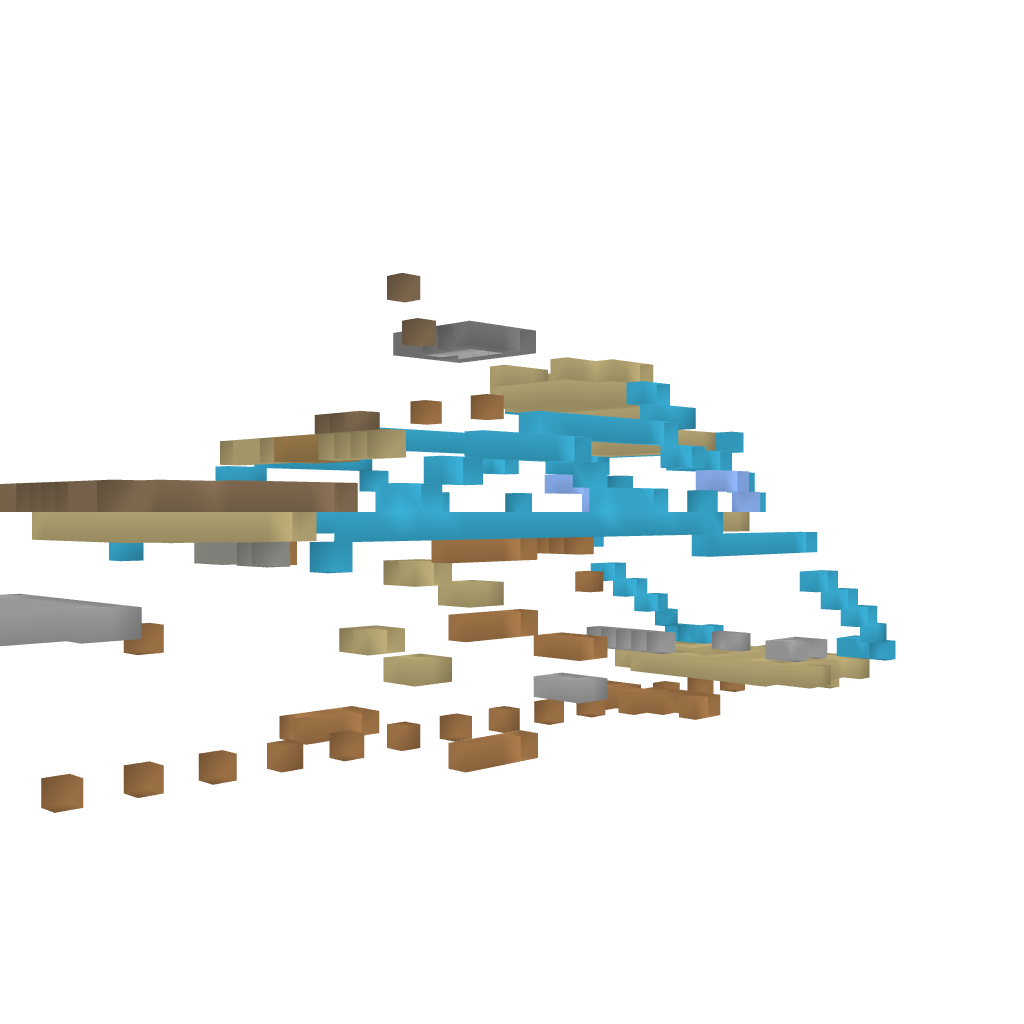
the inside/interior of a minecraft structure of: Yaht (Ecl1pse8) 1.7.2